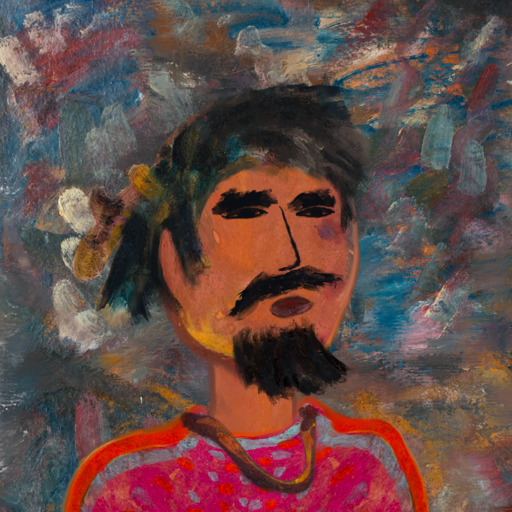
Background: Boggyland, Head And Neck Side: Mother_And_Son_Son, Face Side: Mosgoul, Bust: Sisters, Hair Side: Pipe, Head Accessory: Blank, Second Necklace: Comrade, Necklace: Blank, Baby: Blank